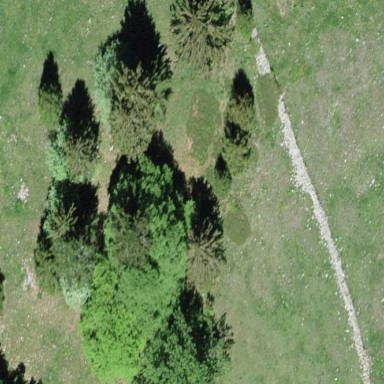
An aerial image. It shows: Evergreen forest with needle-leaved trees.